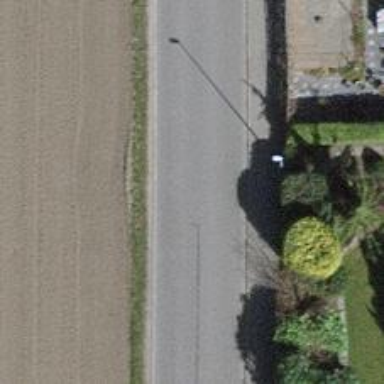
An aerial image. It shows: Tertiary road with asphalt surface.